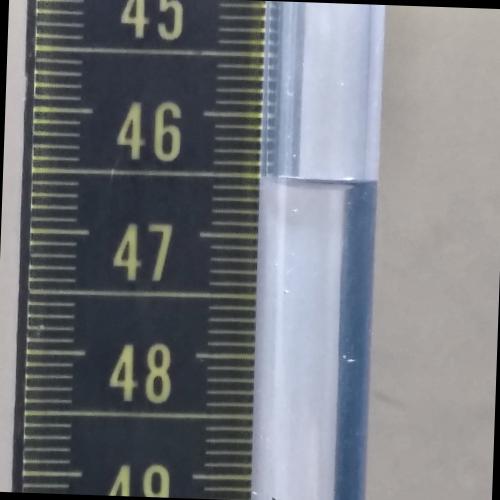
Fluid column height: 46.5 cm